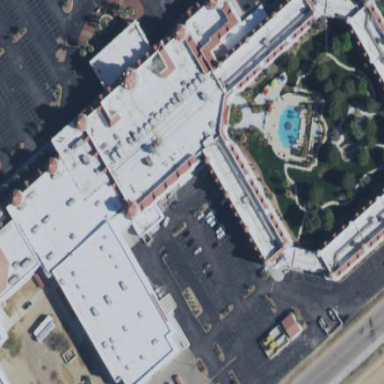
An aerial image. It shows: Hotel building.